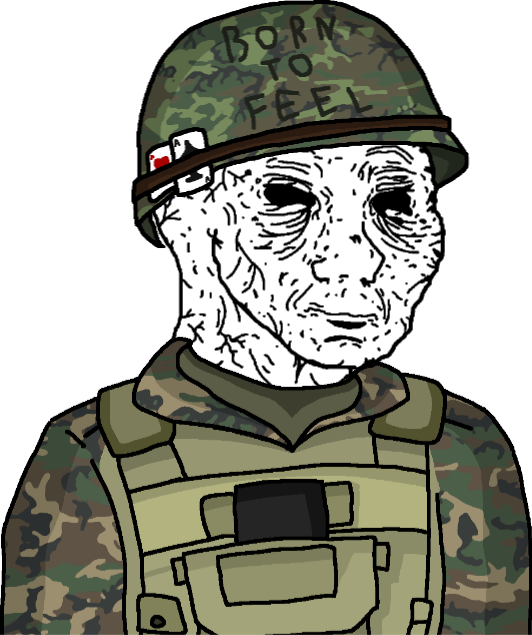
Label: 5_Tired_Wojak